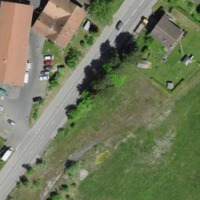
EUNIS habitat code: 56
Species observed at this site:
Corvus corone
Fulica atra
Emberiza citrinella
Anthus spinoletta
Dendrocopos major
Turdus viscivorus
Buteo buteo
Anthus pratensis
Spinus spinus
Phylloscopus collybita
Alauda arvensis
Erithacus rubecula
Pica pica
Garrulus glandarius
Columba livia
Falco tinnunculus
Picus viridis
Motacilla cinerea
Cyanistes caeruleus
Anas platyrhynchos
Sturnus vulgaris
Chloris chloris
Linaria cannabina
Streptopelia decaocto
Troglodytes troglodytes
Passer domesticus
Fringilla coelebs
Coloeus monedula
Carduelis carduelis
Columba palumbus
Passer montanus
Turdus merula
Phalacrocorax carbo
Fringilla montifringilla
Parus major
Milvus milvus
Motacilla alba
Coccothraustes coccothraustes
Accipiter nisus